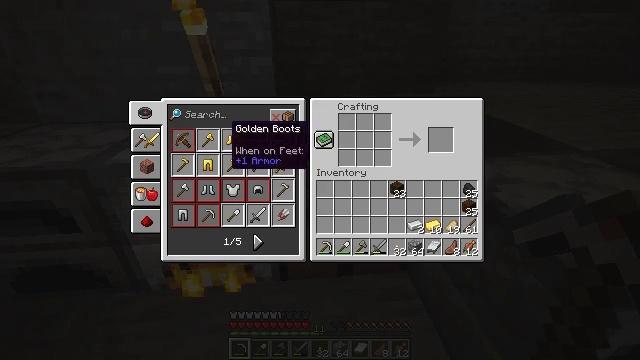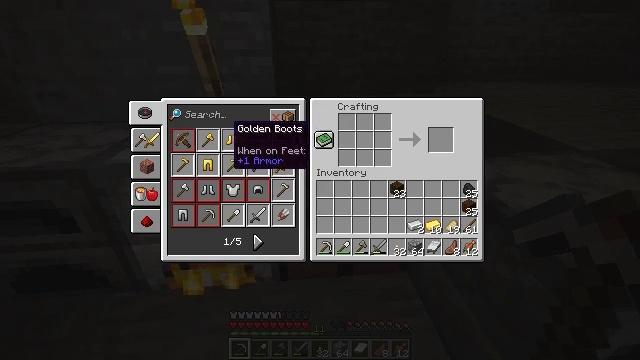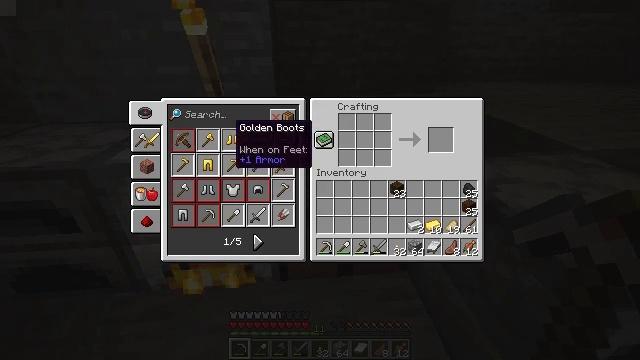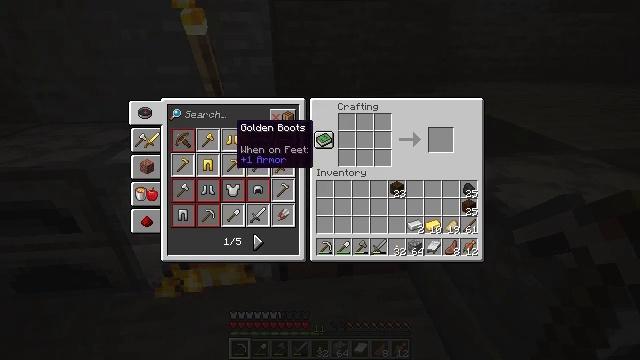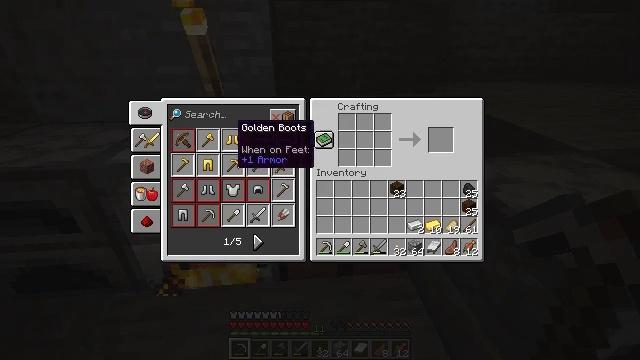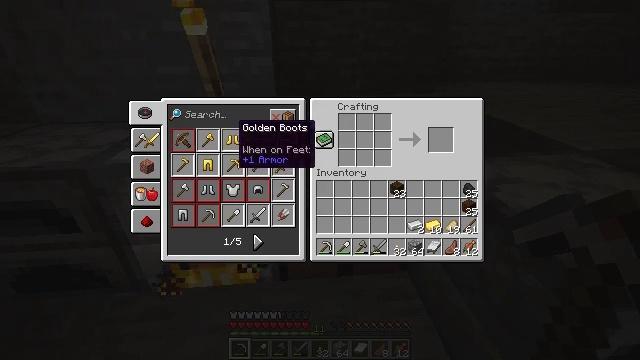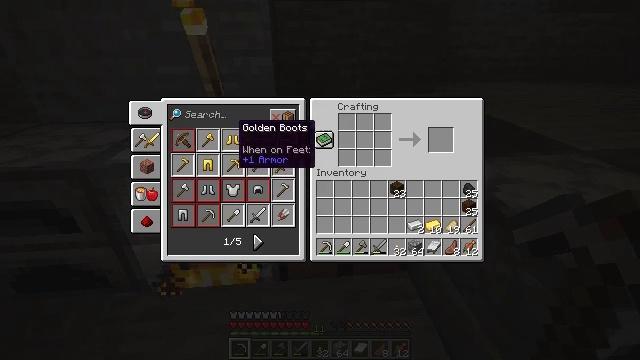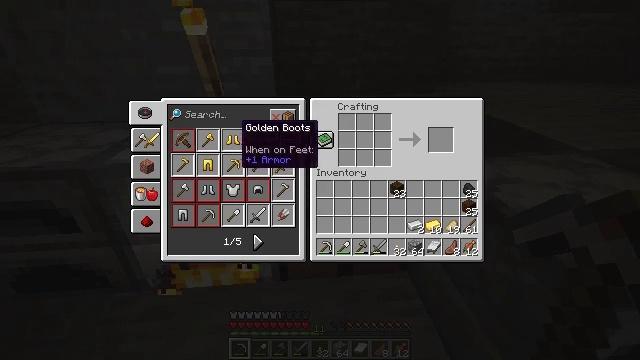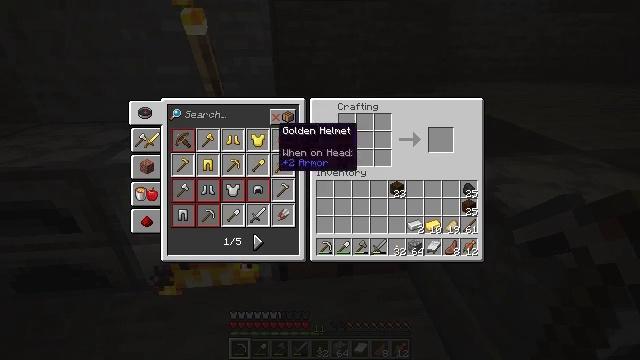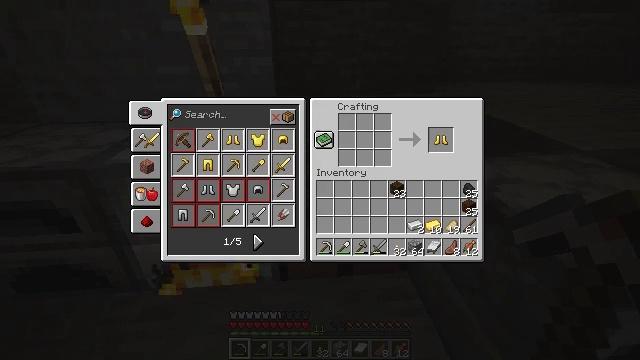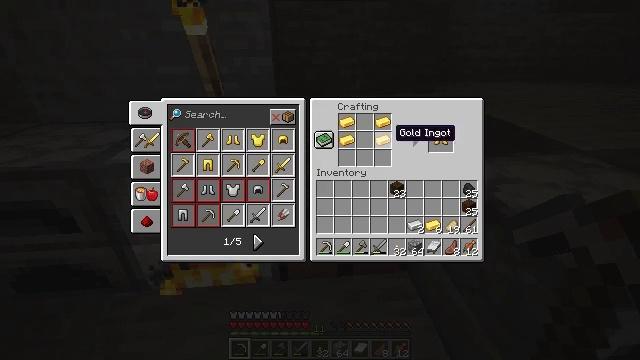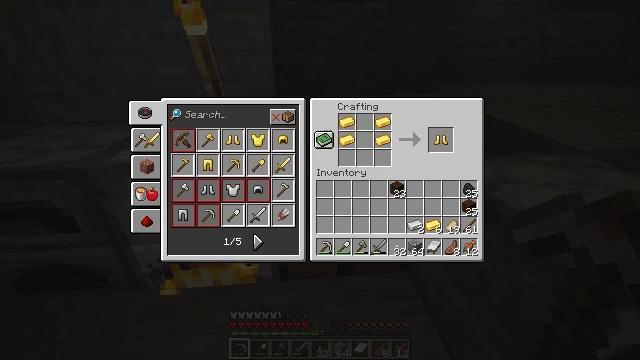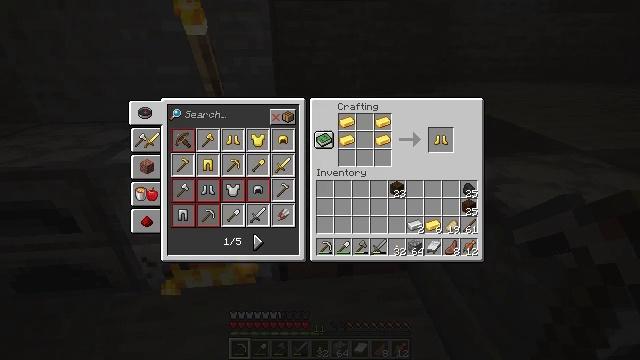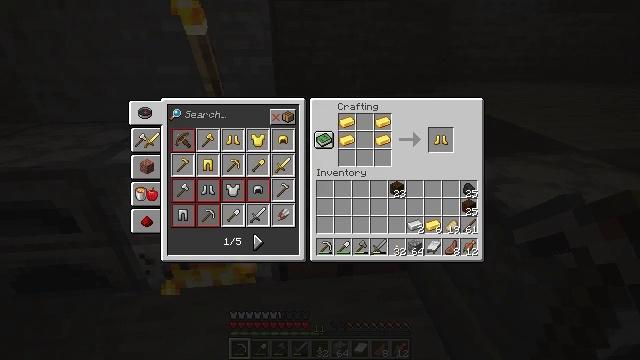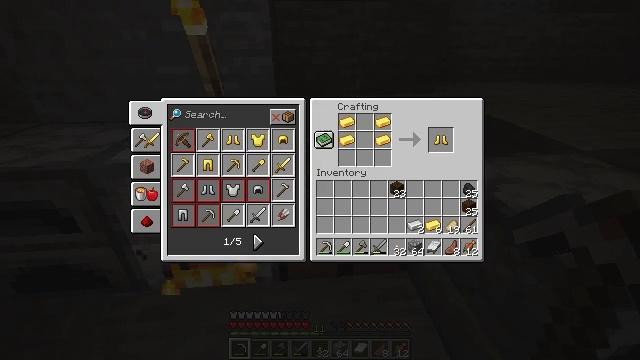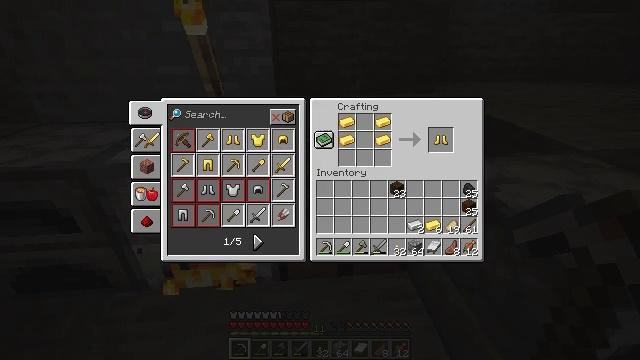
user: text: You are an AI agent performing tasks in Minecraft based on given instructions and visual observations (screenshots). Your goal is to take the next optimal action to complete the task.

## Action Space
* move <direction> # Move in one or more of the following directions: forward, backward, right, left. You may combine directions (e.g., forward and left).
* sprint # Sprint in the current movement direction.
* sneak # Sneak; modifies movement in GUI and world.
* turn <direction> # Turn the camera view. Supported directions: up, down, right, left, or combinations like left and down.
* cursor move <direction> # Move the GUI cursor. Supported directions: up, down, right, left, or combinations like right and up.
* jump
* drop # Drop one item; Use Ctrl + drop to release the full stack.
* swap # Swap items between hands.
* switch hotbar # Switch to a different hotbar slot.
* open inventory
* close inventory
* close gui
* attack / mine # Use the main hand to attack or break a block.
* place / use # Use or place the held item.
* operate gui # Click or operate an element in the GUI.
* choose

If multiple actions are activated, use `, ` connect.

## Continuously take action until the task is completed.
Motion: motion action
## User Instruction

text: Obtain golden boots by crafting them.
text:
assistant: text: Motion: no_op
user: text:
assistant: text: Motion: no_op
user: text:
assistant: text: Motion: no_op
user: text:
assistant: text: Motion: operate gui
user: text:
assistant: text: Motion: operate gui
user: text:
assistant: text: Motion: operate gui
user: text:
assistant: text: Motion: no_op
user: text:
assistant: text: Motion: cursor move right
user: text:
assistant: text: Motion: cursor move right
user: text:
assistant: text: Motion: cursor move right
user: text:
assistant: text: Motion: cursor move right
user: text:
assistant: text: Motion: no_op
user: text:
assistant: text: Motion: sneak
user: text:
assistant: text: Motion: sneak
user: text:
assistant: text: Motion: sneak
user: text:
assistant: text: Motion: sneak, operate gui
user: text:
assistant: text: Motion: sneak, operate gui
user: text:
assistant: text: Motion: sneak, operate gui
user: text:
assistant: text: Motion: sneak
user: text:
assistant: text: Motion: sneak
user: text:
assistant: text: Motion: sneak
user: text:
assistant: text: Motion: sneak, operate gui
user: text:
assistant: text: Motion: sneak, operate gui
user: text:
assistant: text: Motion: sneak, operate gui
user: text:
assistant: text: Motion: sneak, operate gui
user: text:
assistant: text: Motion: sneak
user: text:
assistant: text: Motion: sneak
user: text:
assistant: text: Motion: sneak, operate gui
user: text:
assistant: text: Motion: sneak, operate gui
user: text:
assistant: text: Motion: sneak, operate gui